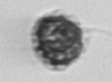
Label: Syracosphaera_pulchra